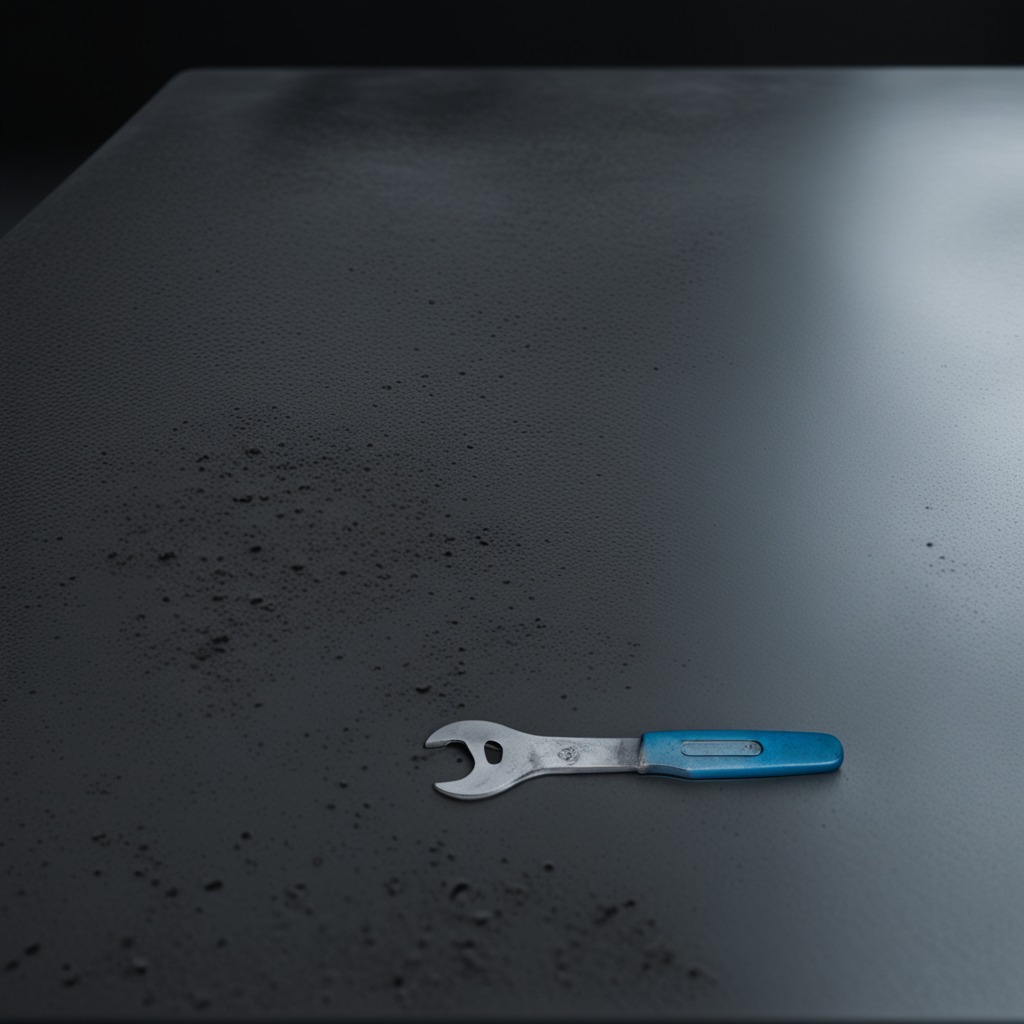
An wrench is lying on a clean granite table inside a workshop at night.